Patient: sex M, age 74
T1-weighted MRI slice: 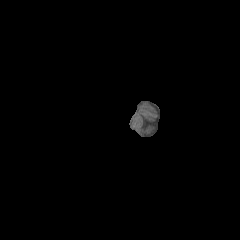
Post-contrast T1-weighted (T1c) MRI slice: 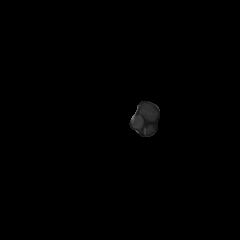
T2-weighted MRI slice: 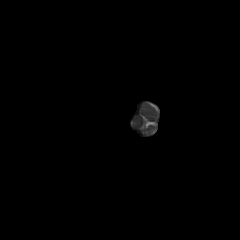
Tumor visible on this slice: no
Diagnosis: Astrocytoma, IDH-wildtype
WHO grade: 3